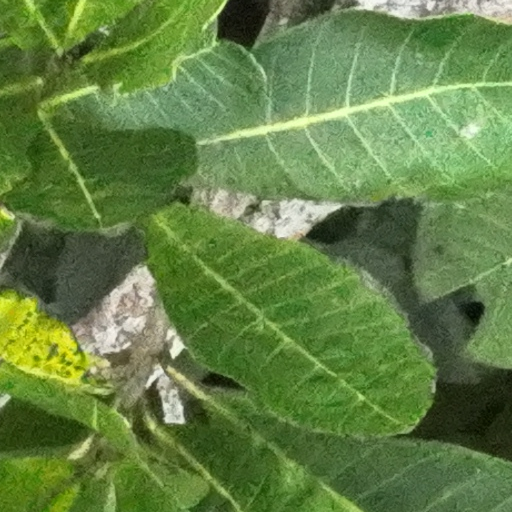
Species: Anacardium excelsum
GBIF accepted scientific name: Anacardium excelsum
Crown area (m\u00b2): 363.649